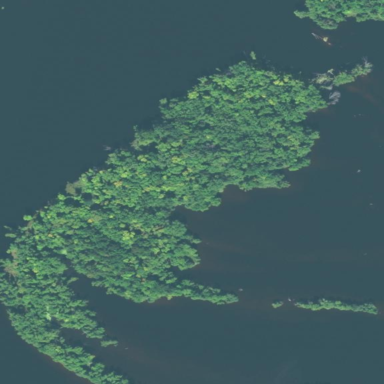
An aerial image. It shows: Islet.